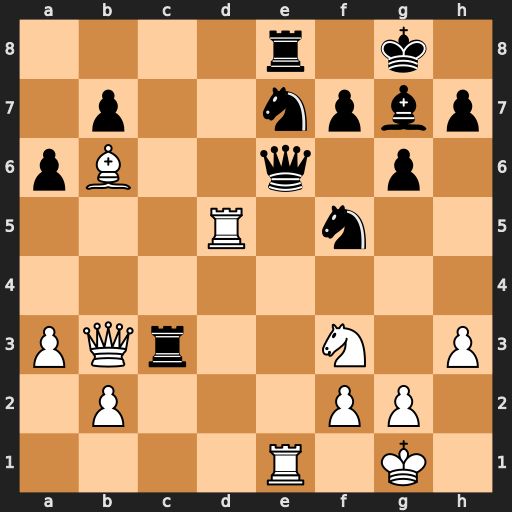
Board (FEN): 4r1k1/1p2npbp/pB2q1p1/3R1n2/8/PQr2N1P/1P3PP1/4R1K1
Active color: w
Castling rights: -
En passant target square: -
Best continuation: bxc3 Qxe1+ Nxe1